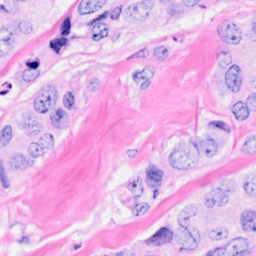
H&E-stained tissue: Breast